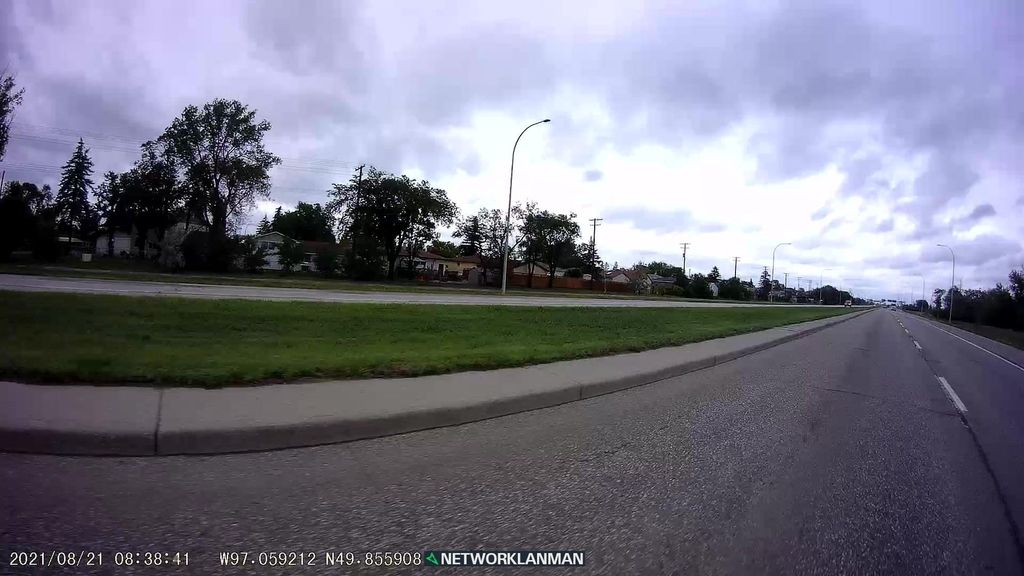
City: winnipeg